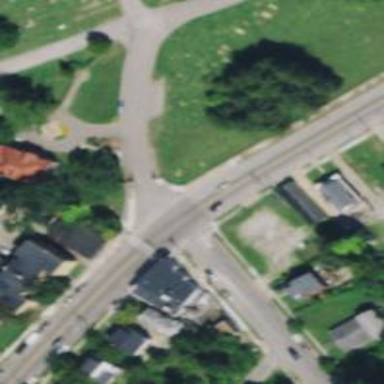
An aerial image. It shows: Unmarked road crossing.